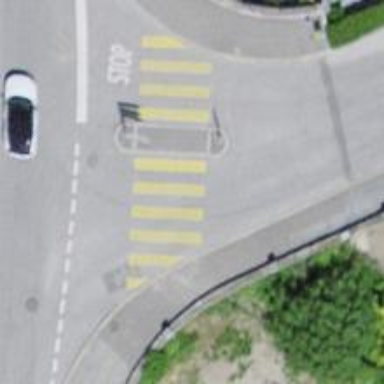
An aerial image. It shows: Marked footway crossing with central island.